Aerial crown-view tile of a tropical tree (Barro Colorado Island, Panama), acquired 20250616:
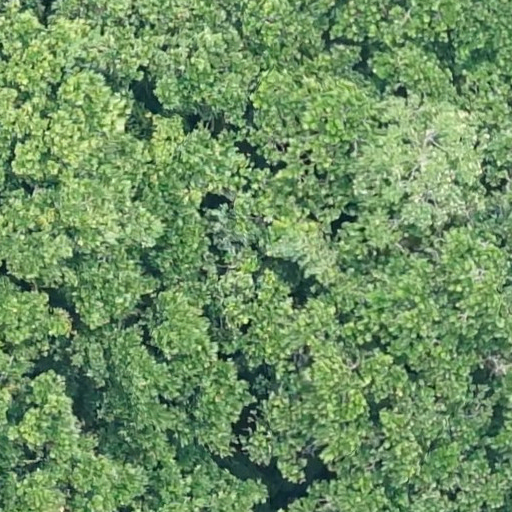
Species: Anacardium excelsum
GBIF accepted scientific name: Anacardium excelsum
Crown area: 1124.923 m²